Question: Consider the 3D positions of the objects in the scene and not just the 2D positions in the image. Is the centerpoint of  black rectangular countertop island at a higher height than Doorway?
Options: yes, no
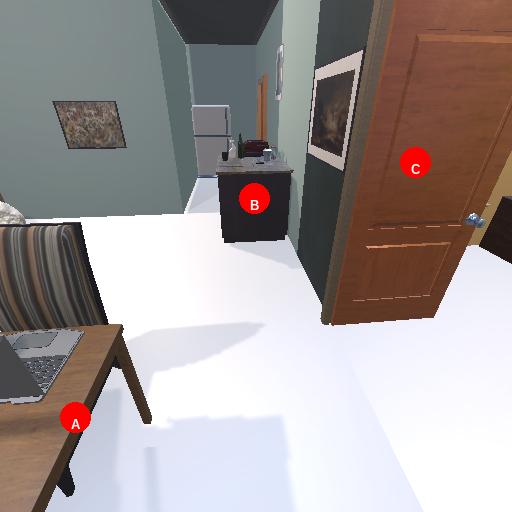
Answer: yes